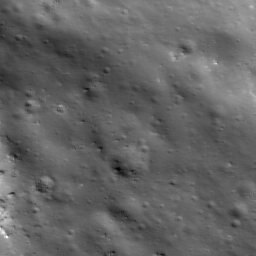
Host type: background_regolith
Lunar coordinates: latitude nan, longitude nan